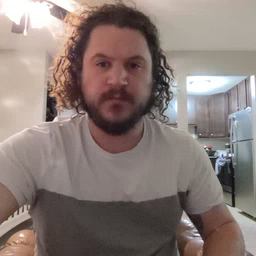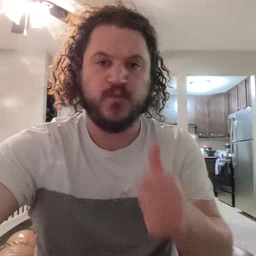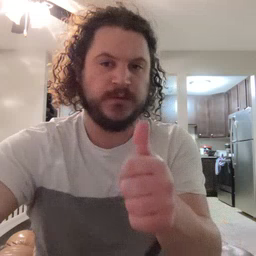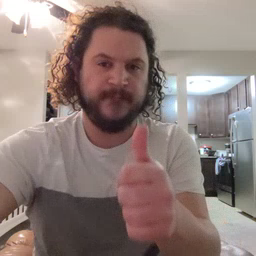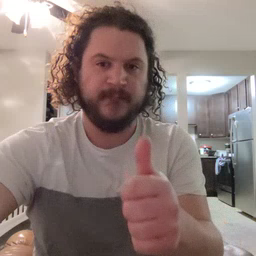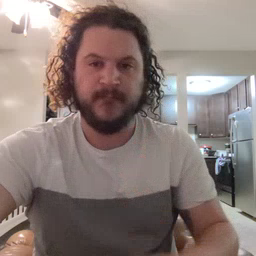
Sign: yourself